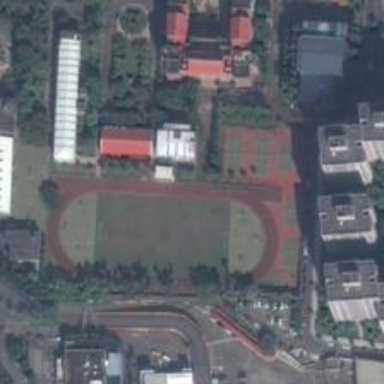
The football field and some buildings with red roofs are integrated with dense woods .